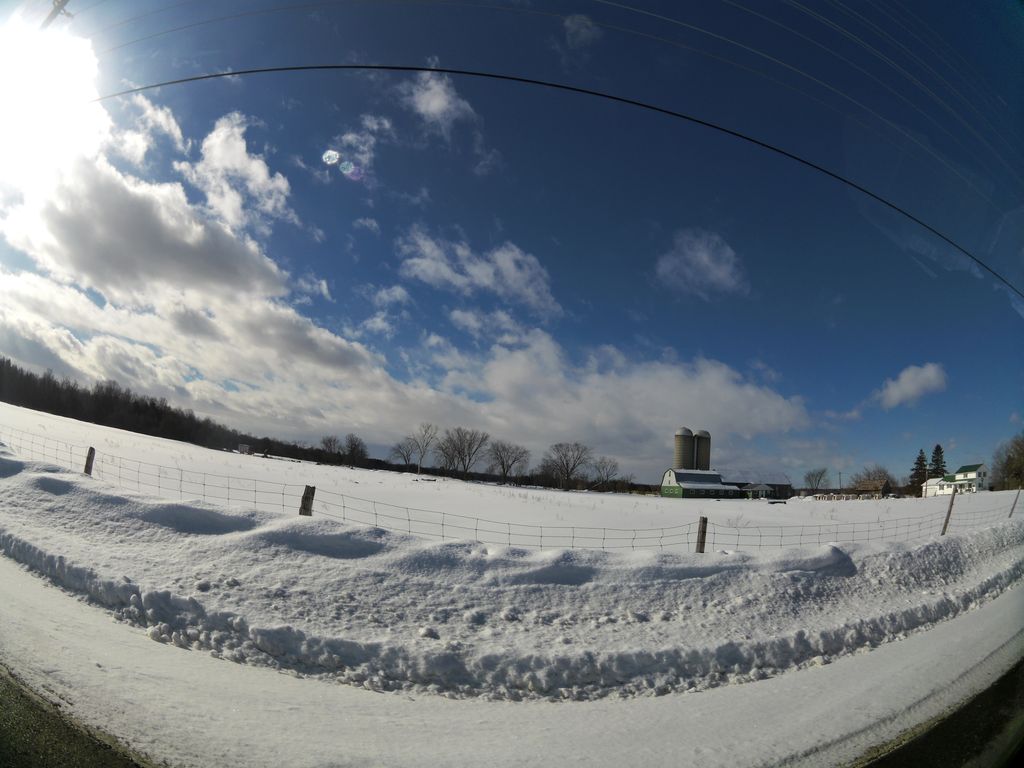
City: ottawa-gatineau